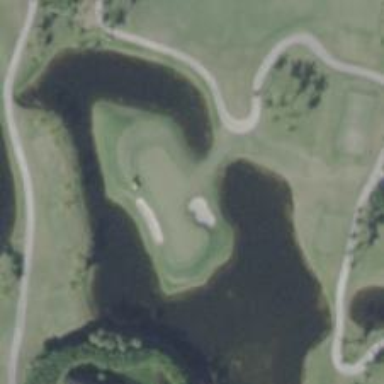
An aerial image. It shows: Golf cartpath that is also road path.